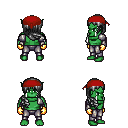
a pixel art fantasy rpg character, male body template, orc, green skin, steel arm armor, metal pants, gray right-swept hairstyle, red bandana, gold gloves, four views (front, back, left, right), 2x2 character sprite sheet, small pixel art, hard edges, no anti-aliasing